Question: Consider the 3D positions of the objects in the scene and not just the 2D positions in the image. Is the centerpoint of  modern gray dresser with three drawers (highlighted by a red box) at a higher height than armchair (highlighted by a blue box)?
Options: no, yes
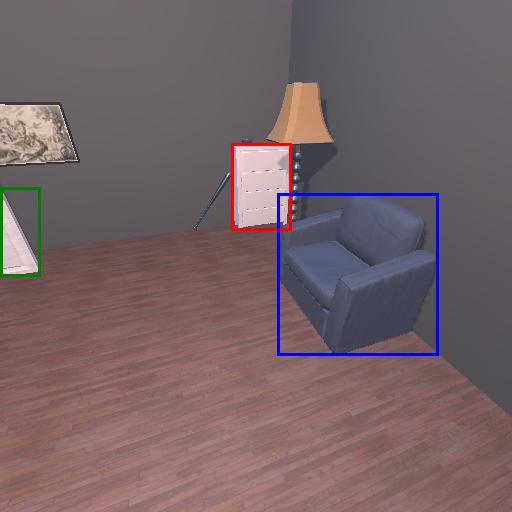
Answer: no